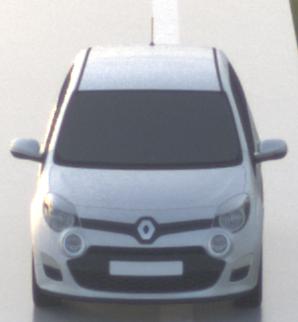
Make: Renault
Model: Twingo 1.2 LEV 16V 75
Detailed model: Twingo (II)
Model produced from: 2012/01
Model produced until: 2014/07
Doors: 3
Color: white
Road condition: wet road
Daytime: sunrise or sunset
Contrast: low contrast